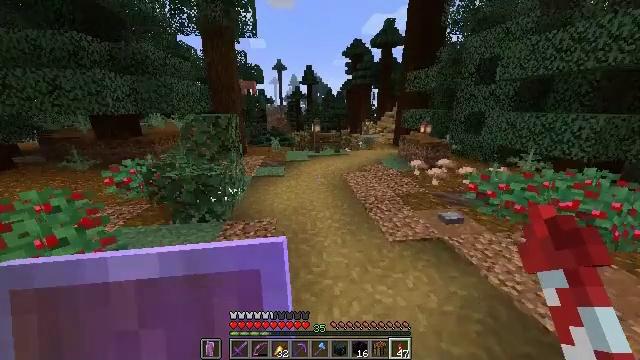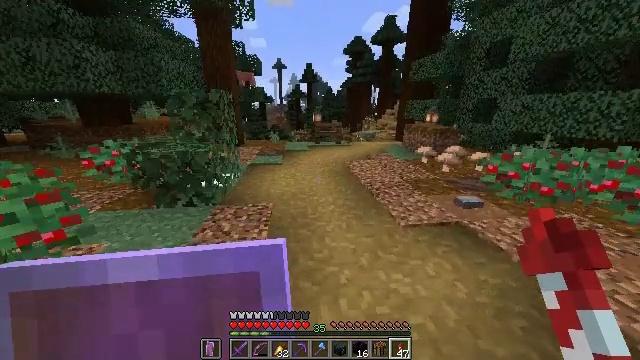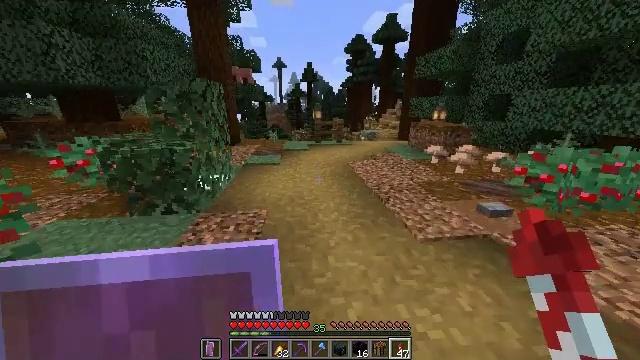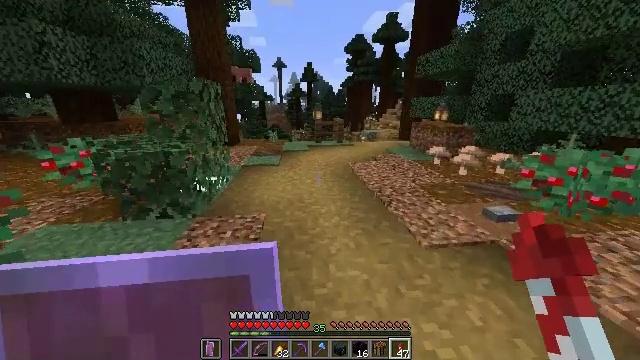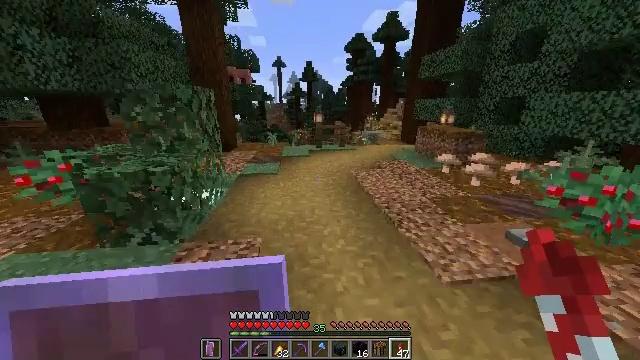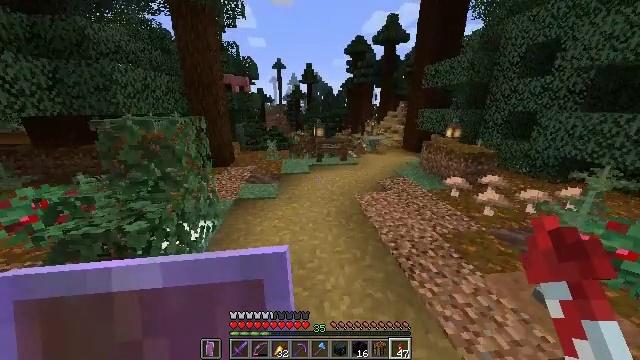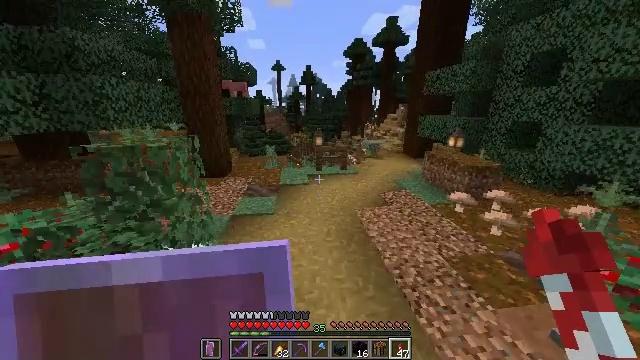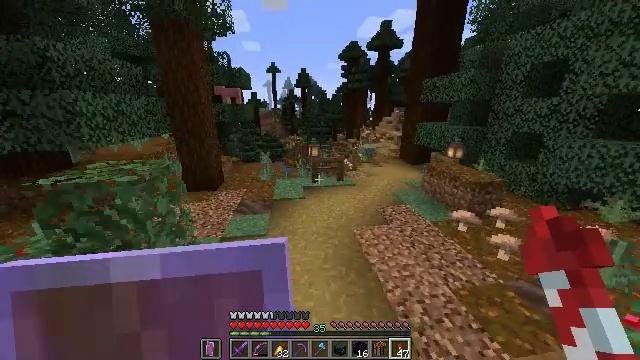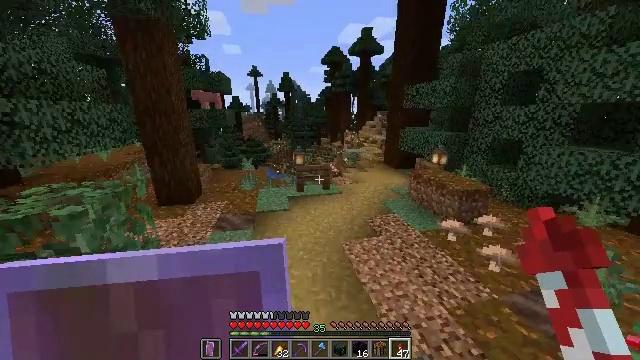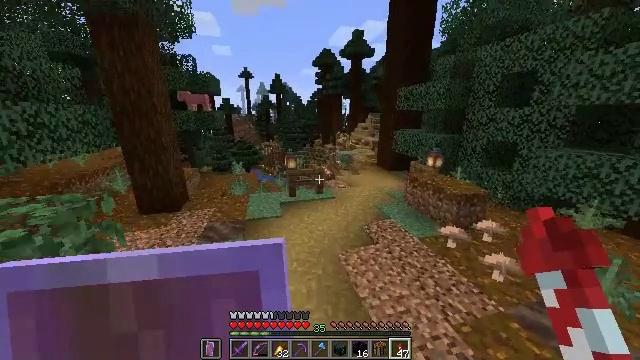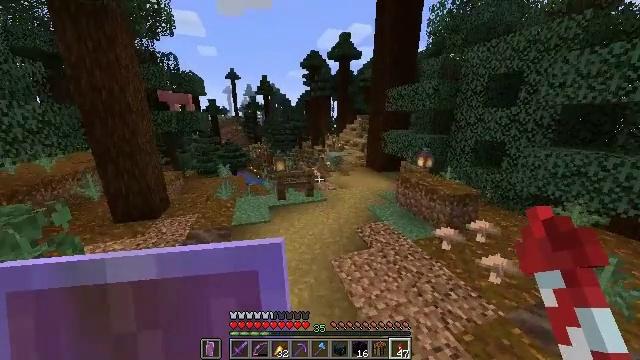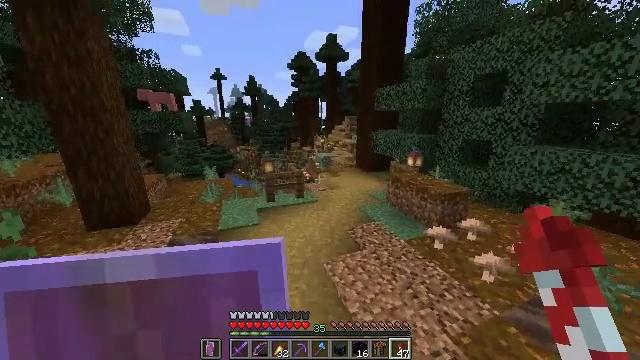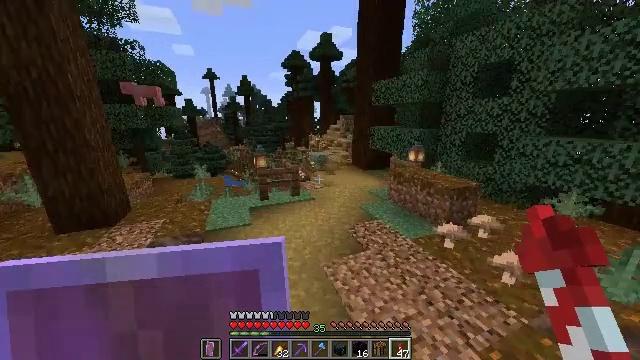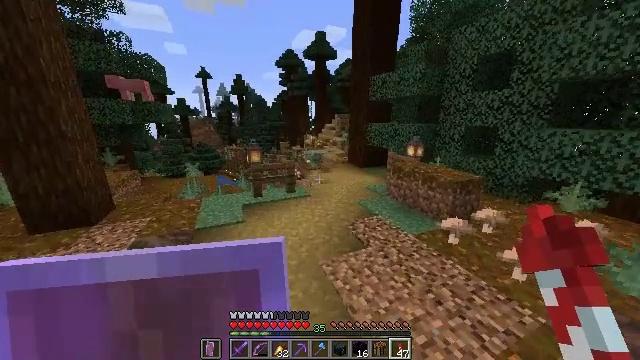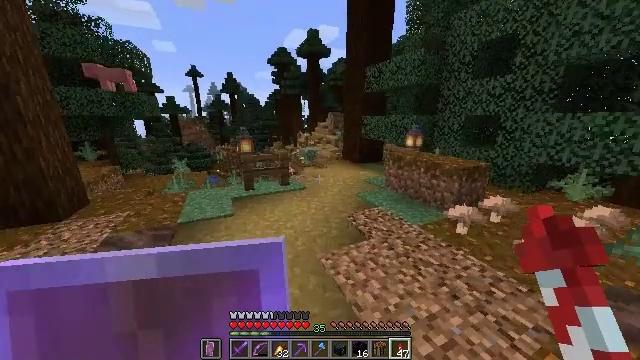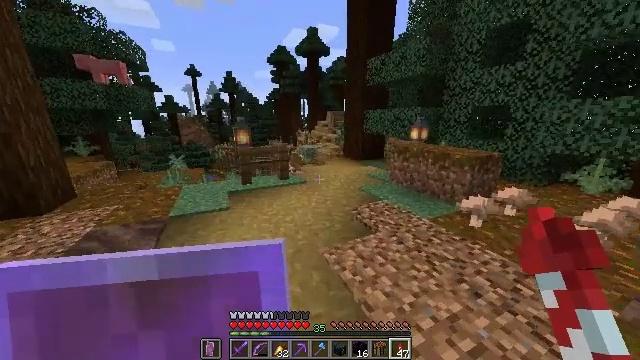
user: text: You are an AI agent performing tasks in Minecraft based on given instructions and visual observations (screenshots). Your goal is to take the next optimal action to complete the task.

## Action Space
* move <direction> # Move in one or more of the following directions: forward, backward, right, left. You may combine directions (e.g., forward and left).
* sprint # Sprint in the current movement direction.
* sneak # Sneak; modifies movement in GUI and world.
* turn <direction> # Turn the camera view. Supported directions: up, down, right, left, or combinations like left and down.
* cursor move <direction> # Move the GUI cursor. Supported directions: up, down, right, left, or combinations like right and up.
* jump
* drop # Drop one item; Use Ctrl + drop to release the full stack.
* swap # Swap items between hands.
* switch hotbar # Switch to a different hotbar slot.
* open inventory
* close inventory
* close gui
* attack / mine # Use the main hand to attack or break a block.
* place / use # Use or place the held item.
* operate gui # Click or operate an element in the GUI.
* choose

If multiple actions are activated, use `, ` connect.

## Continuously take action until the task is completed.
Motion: motion action
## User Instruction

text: Craft a light gray carpet.
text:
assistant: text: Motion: move forward, sprint, attack / mine
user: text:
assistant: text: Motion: move forward, sprint, attack / mine
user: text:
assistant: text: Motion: move forward, sprint, attack / mine
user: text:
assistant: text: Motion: move forward, sprint, attack / mine, jump
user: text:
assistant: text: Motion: move forward, sprint, attack / mine, jump
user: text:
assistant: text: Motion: move forward, sprint, attack / mine, jump
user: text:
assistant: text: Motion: move forward, sprint, turn right, attack / mine
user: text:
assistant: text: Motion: move forward, sprint, turn right, attack / mine
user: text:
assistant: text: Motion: move forward, sprint, turn right, attack / mine
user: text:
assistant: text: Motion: move forward, sprint, turn right, attack / mine
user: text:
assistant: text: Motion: move forward, sprint, turn right, attack / mine
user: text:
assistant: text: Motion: move forward, sprint, turn right, attack / mine
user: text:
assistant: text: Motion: move forward, sprint, turn right, attack / mine
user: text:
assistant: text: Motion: move forward, sprint, turn right, attack / mine
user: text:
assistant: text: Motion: move forward, sprint, attack / mine
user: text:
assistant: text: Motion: move forward, sprint, attack / mine
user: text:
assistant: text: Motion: move forward, sprint, attack / mine
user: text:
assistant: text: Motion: move forward, sprint, attack / mine
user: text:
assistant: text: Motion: move forward, sprint, attack / mine
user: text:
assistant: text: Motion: move forward, sprint, attack / mine
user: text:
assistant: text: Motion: move forward, sprint, attack / mine
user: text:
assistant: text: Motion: move forward, sprint, turn right, attack / mine
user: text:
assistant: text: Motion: move forward, sprint, turn right, attack / mine
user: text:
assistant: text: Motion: move forward, sprint, attack / mine
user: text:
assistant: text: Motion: move forward, sprint, attack / mine
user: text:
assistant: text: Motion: move forward, sprint, attack / mine
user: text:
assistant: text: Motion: move forward, sprint, attack / mine
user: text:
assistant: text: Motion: move forward, sprint, attack / mine
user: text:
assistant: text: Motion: move forward, sprint, attack / mine
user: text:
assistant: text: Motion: move forward and move right, sprint, attack / mine